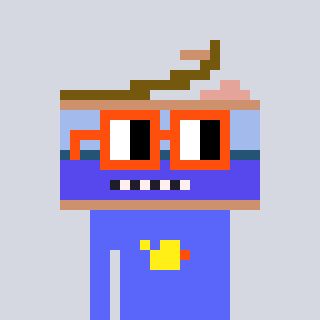
a pixel art character with square orange glasses, a canned ham-shaped head and a purple-colored body on a cool background